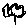
Label: tree